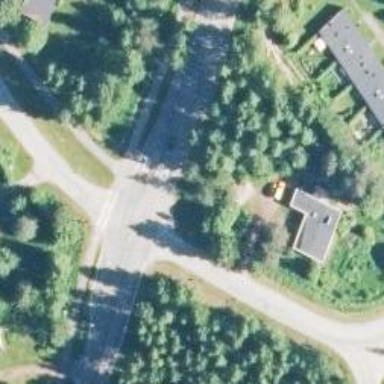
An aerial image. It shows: Footway with zebra crossing.